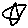
Label: star